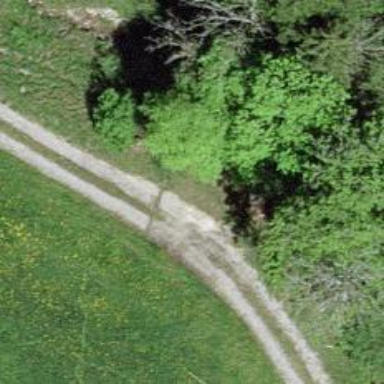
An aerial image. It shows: Track with grade3 tracktype.